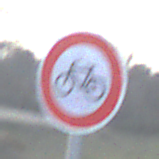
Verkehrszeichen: VerbotRadverkehr
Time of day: SunriseSunset
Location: Outdoor (Suburban)
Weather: PartlyCloudy
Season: Winter
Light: Natural